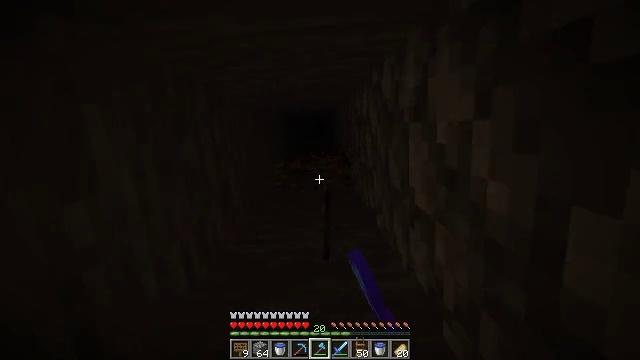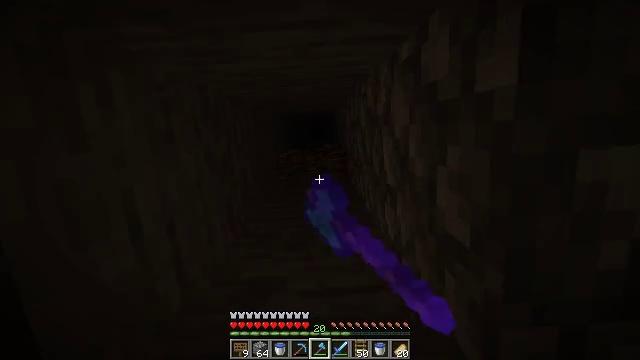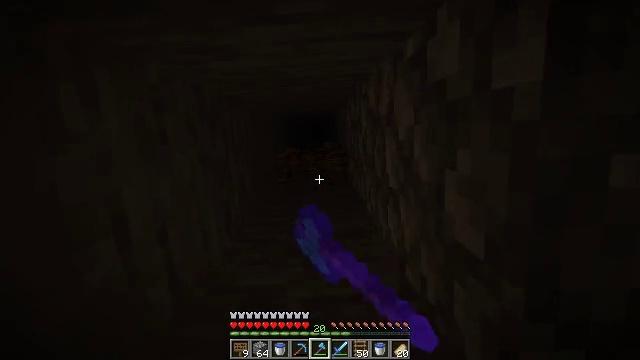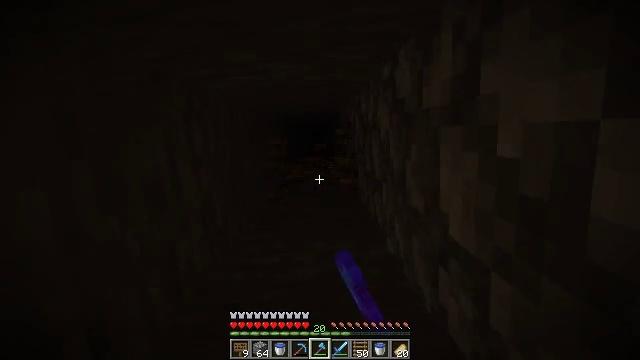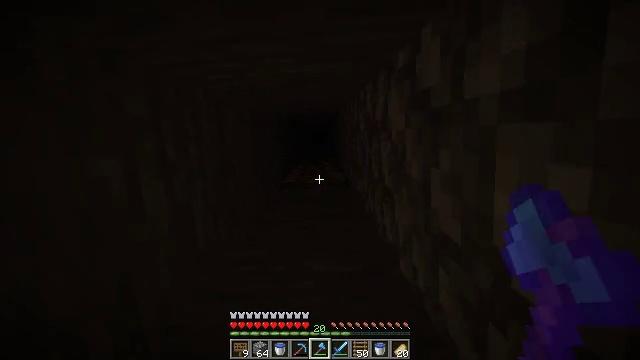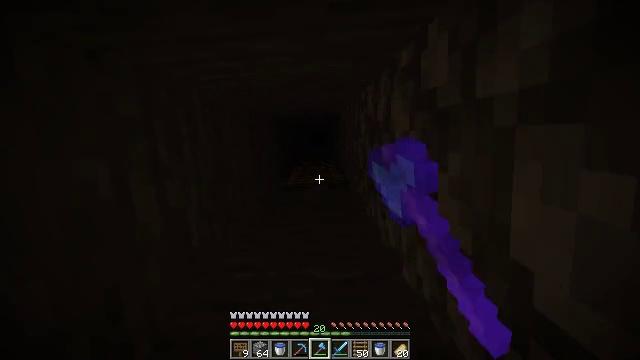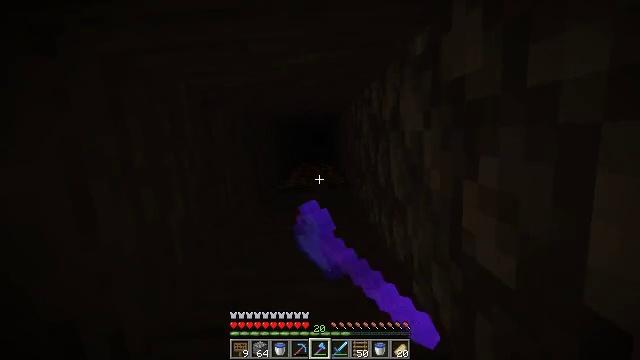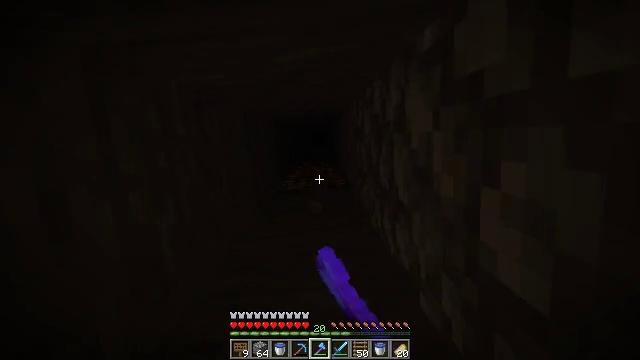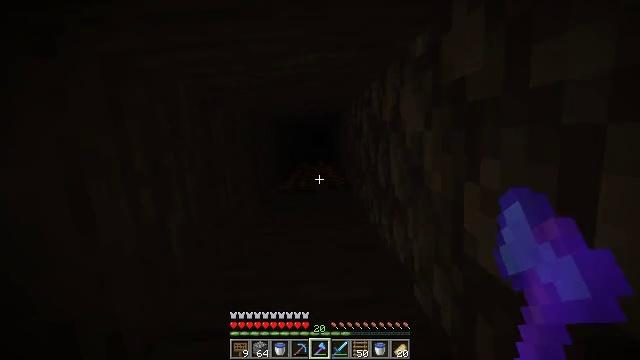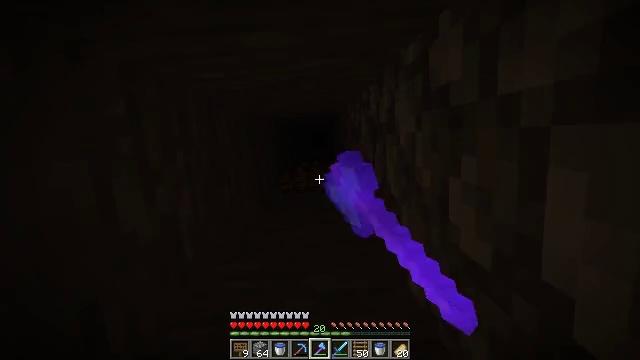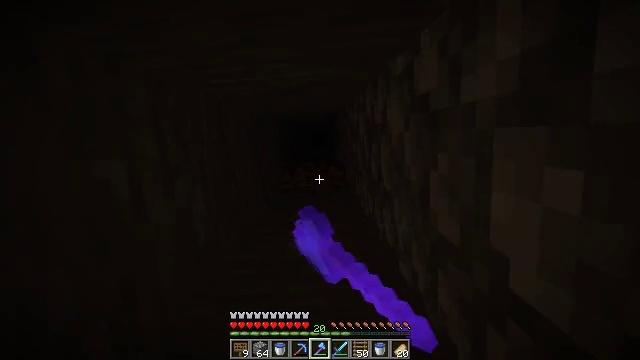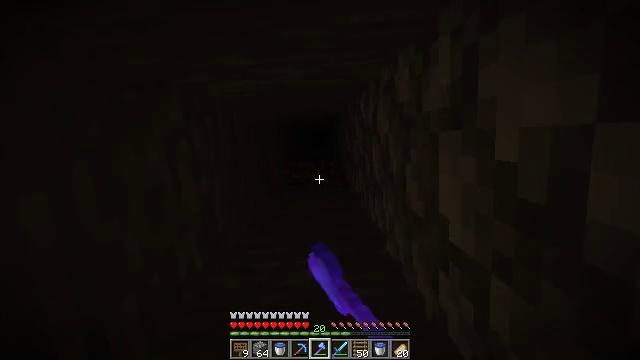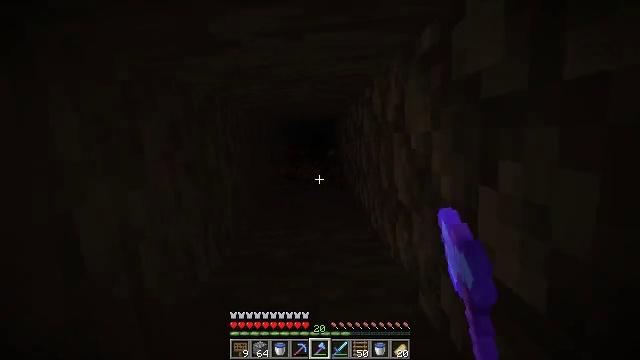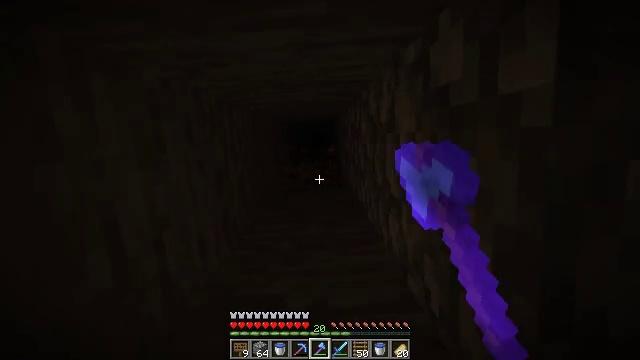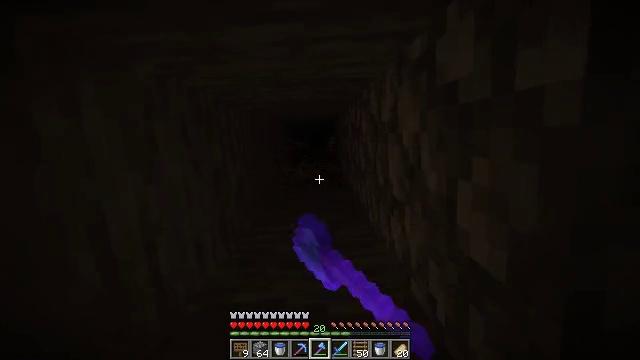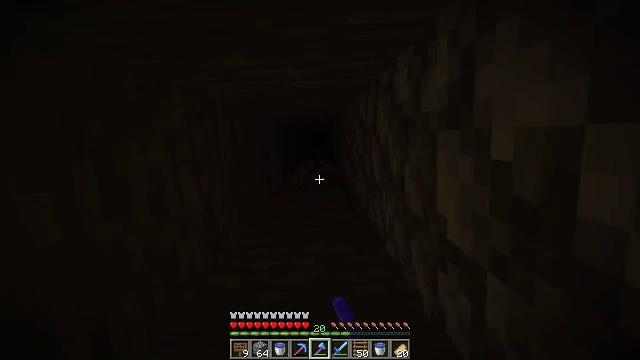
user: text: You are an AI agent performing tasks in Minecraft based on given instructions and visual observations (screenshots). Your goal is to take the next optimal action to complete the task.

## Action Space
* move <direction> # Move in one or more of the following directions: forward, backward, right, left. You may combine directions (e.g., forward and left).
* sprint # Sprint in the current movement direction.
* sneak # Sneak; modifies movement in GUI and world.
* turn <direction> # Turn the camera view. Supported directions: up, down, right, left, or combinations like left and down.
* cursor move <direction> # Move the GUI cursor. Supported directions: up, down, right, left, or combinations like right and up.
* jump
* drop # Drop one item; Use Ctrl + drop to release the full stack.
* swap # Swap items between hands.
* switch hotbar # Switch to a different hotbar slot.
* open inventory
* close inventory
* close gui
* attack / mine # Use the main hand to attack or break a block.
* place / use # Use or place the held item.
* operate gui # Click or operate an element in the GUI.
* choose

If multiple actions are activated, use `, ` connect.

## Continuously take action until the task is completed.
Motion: motion action
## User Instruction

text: Gather the ladder by attacking it.
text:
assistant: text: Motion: attack / mine, jump
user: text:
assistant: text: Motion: attack / mine, jump
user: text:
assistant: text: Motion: attack / mine, jump
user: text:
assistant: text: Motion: attack / mine, jump
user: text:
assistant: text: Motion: attack / mine, jump
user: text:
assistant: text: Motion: attack / mine, jump
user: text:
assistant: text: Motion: attack / mine, jump
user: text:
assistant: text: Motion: attack / mine, jump
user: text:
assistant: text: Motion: attack / mine, jump
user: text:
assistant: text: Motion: attack / mine, jump
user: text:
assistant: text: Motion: attack / mine, jump
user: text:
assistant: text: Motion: attack / mine, jump
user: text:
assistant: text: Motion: attack / mine, jump
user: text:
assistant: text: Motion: attack / mine, jump
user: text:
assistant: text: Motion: attack / mine, jump
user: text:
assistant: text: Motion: attack / mine, jump
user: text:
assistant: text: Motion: attack / mine, jump
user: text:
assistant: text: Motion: attack / mine, jump
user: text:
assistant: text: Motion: attack / mine, jump
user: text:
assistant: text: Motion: attack / mine, jump
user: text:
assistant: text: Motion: attack / mine, jump
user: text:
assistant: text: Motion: attack / mine, jump
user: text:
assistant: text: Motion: attack / mine, jump
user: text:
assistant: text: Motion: attack / mine, jump
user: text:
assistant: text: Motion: attack / mine, jump
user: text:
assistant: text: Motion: attack / mine, jump
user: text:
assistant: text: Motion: attack / mine, jump
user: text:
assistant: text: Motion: attack / mine, jump
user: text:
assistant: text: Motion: attack / mine, jump
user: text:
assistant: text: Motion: attack / mine, jump